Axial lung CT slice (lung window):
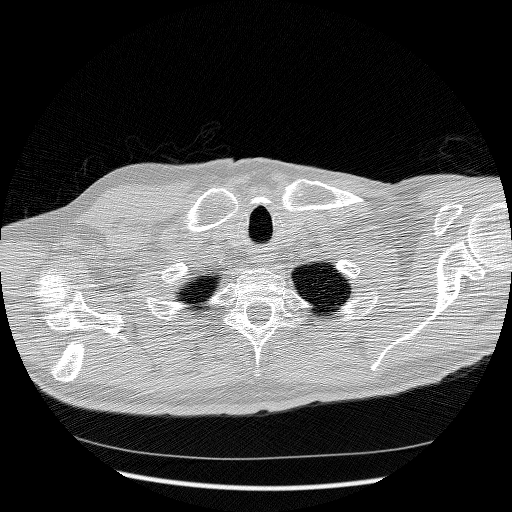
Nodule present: no